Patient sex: M
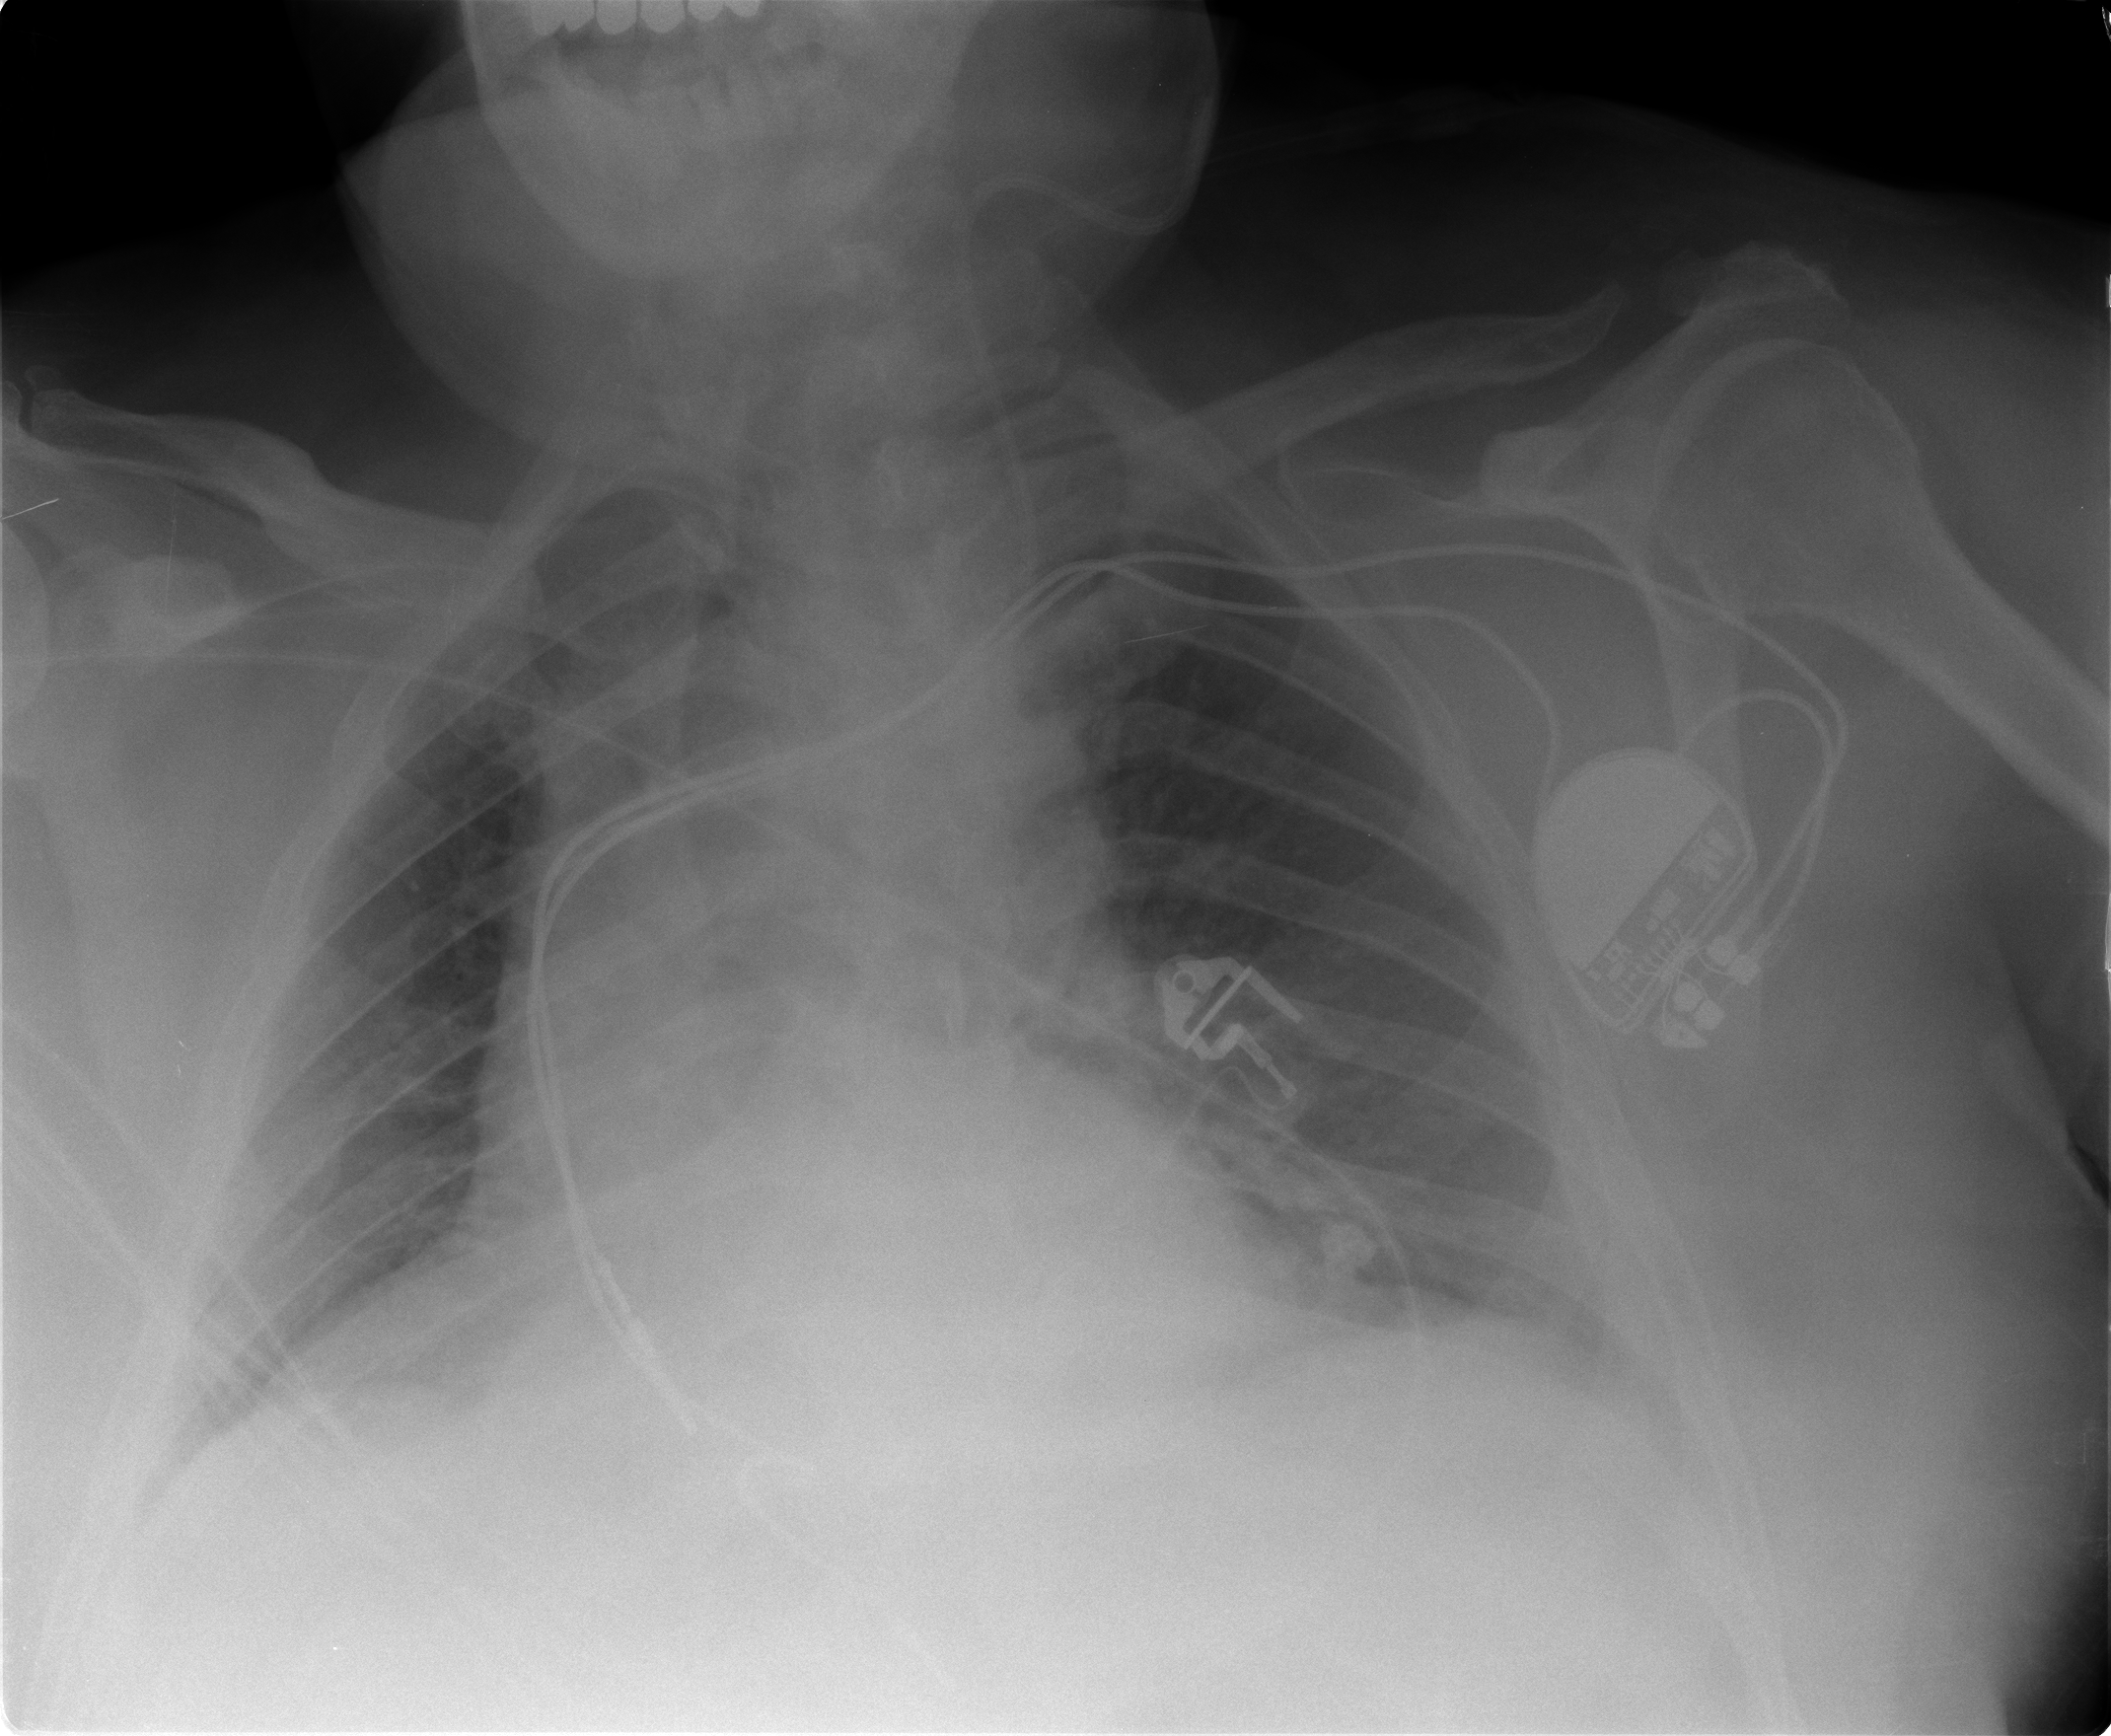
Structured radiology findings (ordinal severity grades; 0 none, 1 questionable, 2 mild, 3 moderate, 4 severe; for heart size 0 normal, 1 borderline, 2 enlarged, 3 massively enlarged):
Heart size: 0
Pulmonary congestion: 0
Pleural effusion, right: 0
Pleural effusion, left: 1
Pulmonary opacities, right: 0
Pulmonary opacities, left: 0
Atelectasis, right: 2
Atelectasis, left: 2